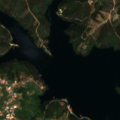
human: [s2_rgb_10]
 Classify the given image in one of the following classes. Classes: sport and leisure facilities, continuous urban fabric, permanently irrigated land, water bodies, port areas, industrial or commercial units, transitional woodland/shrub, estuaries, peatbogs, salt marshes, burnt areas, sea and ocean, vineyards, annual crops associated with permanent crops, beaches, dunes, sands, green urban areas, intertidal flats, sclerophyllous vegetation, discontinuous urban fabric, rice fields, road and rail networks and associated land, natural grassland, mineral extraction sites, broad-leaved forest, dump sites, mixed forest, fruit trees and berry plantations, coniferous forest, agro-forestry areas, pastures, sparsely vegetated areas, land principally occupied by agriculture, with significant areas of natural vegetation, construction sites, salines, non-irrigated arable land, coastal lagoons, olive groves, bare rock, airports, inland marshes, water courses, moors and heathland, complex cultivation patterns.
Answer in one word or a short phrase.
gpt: complex cultivation patterns, land principally occupied by agriculture, with significant areas of natural vegetation, broad-leaved forest, mixed forest, transitional woodland/shrub, water bodies